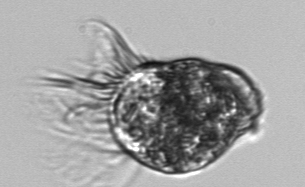
Label: Pelagostrobilidium